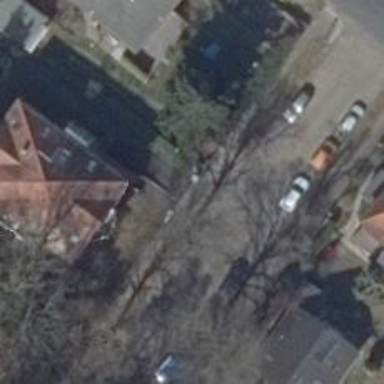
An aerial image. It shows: Sidewalk along the footway.